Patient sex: M
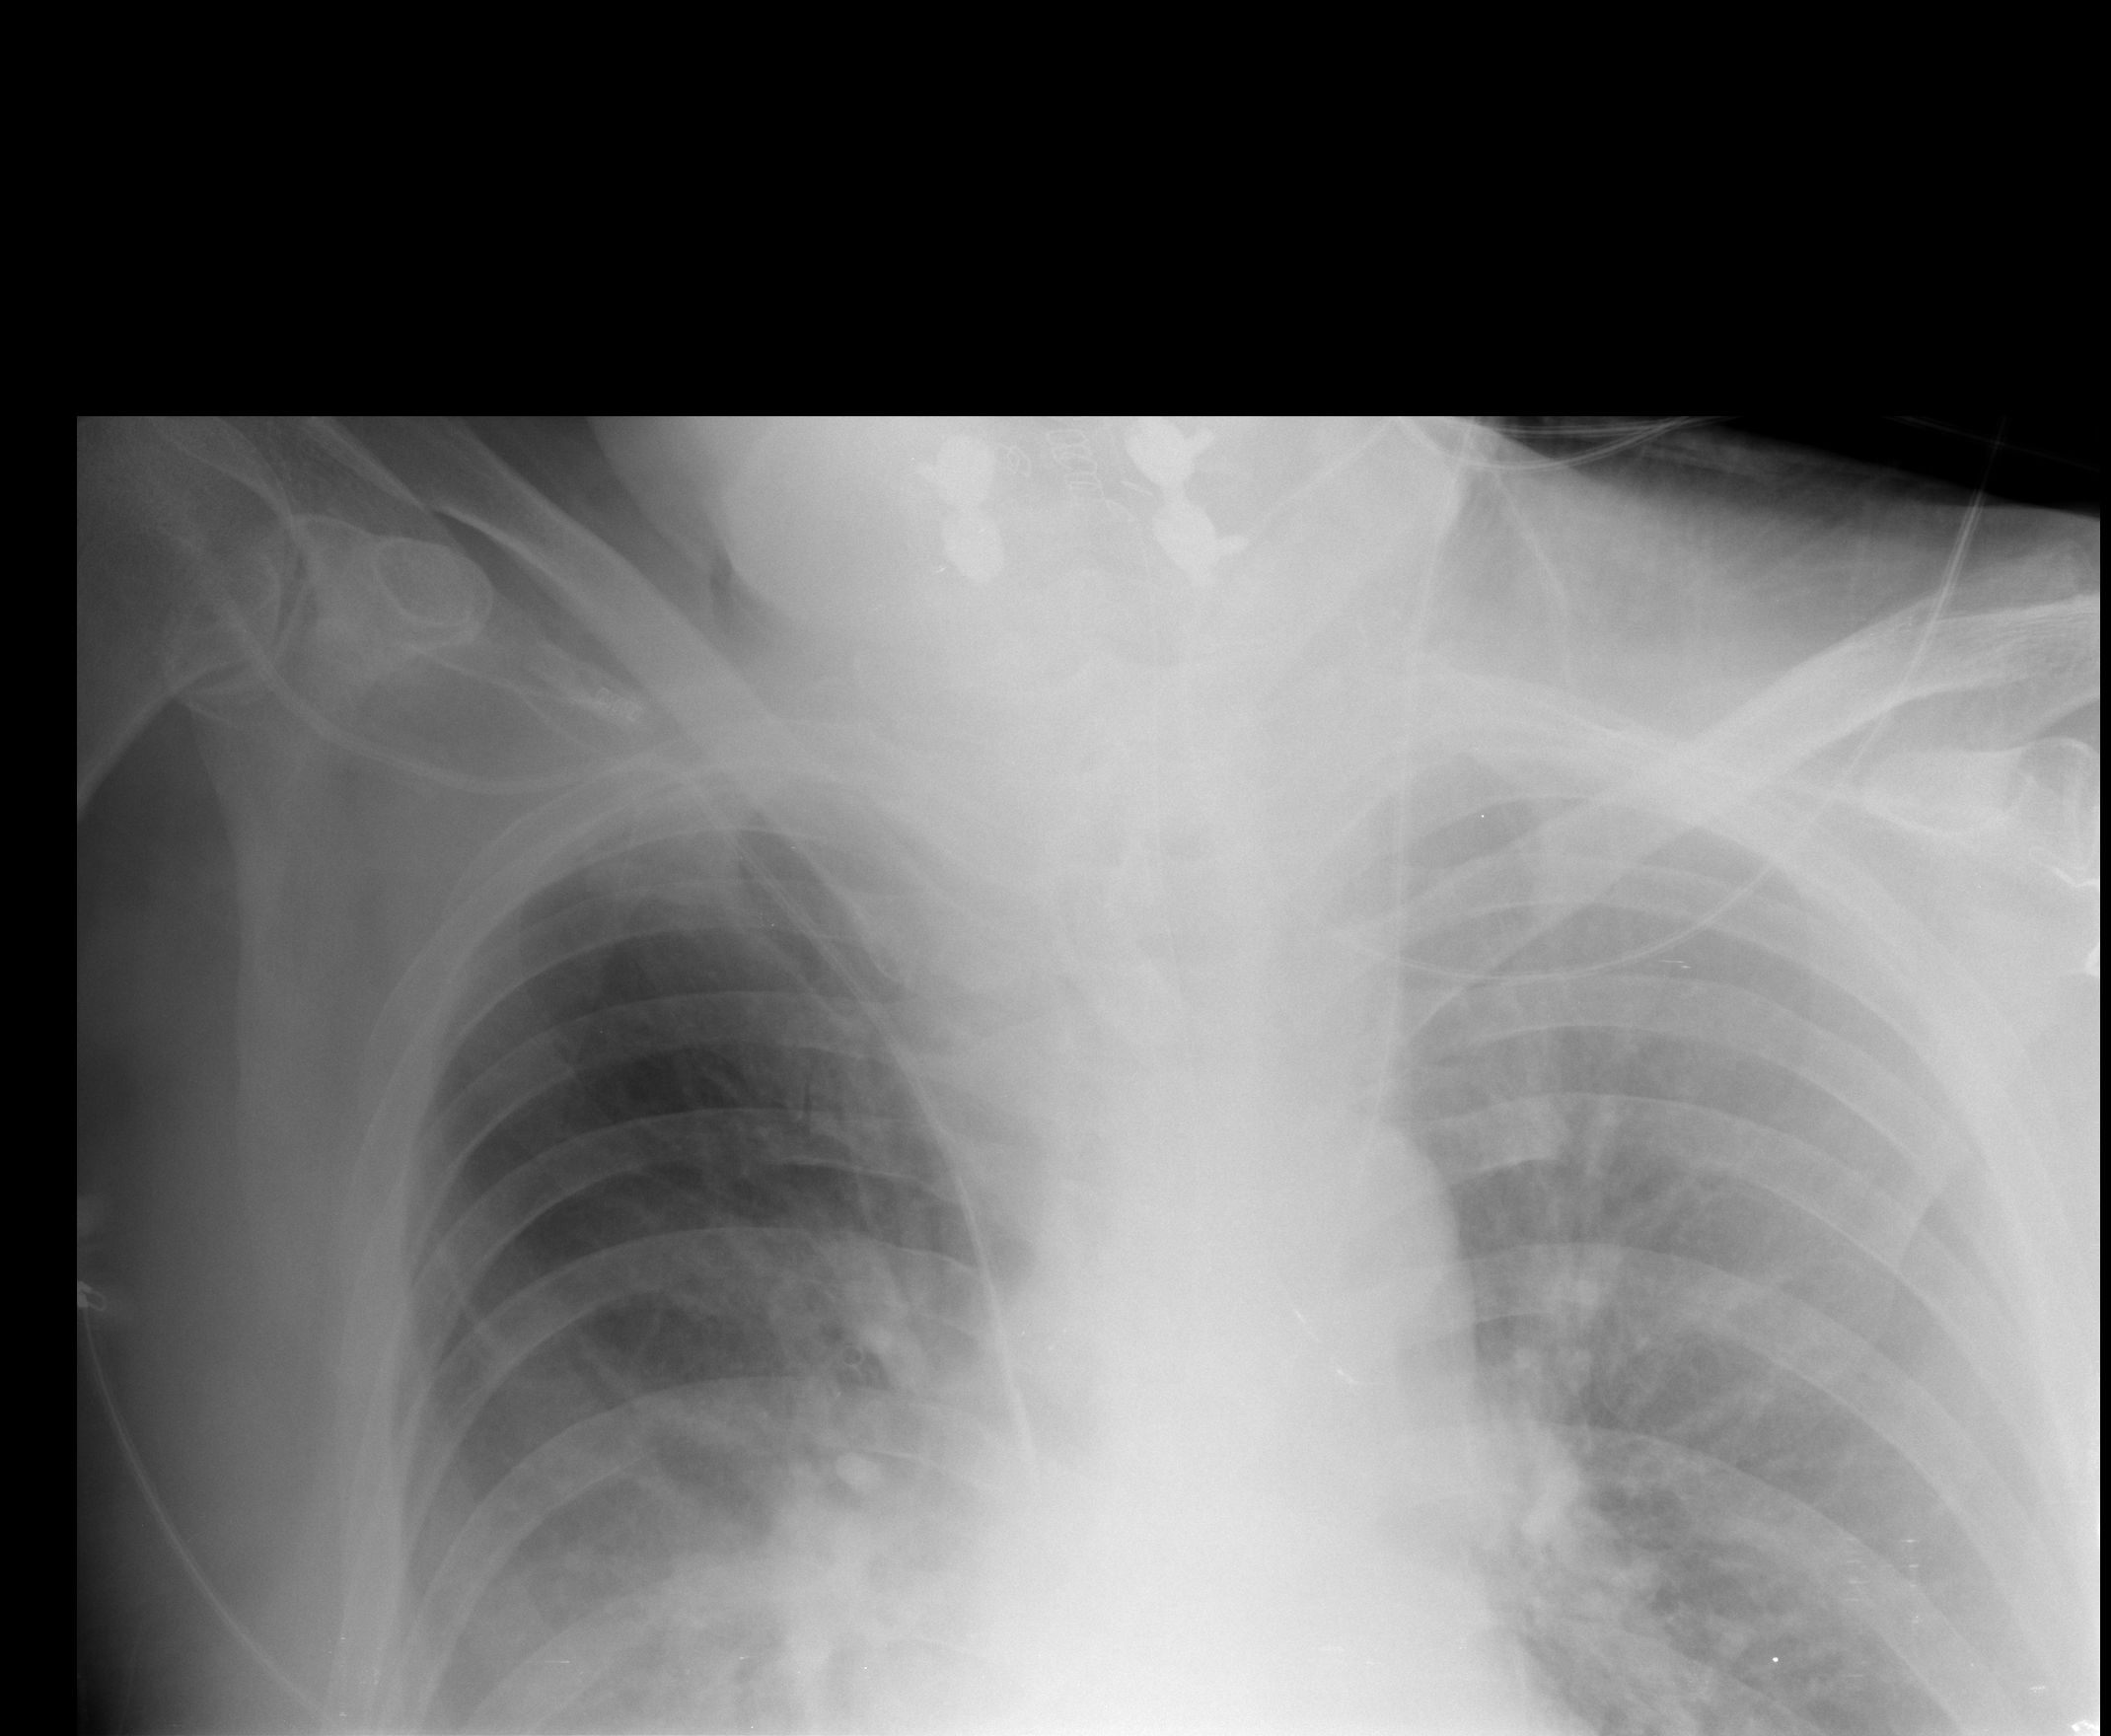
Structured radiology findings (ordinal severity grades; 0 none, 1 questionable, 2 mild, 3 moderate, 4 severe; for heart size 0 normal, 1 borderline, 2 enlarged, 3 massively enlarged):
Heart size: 2
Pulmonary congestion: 0
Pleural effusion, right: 0
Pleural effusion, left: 0
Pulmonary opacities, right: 1
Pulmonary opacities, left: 0
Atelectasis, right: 1
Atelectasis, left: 0